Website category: book
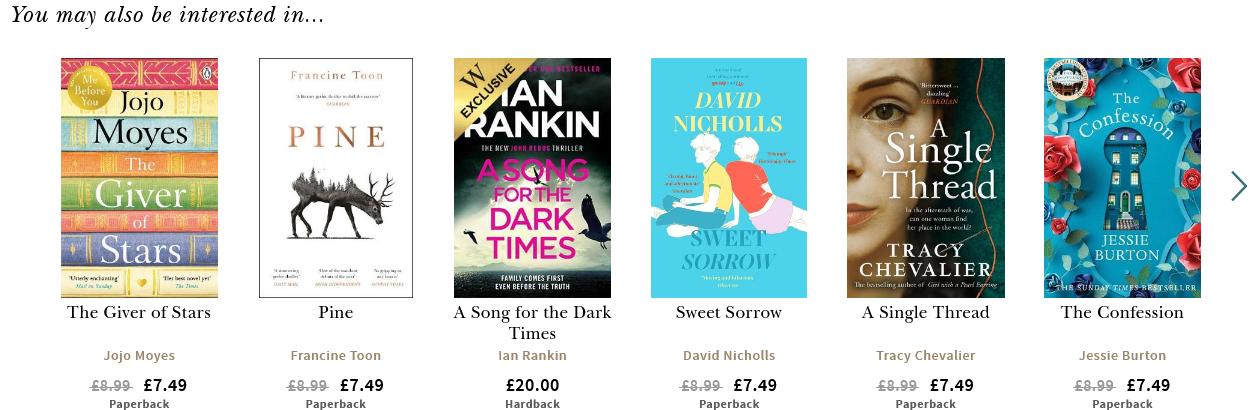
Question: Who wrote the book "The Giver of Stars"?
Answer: Jojo Moyes

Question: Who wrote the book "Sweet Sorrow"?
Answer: David Nicholls

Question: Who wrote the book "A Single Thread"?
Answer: Tracy Chevalier

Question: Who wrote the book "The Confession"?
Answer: Jessie Burton

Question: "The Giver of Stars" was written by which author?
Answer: Jojo Moyes

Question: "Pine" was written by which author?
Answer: Francine Toon

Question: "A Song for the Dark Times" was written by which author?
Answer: Ian Rankin

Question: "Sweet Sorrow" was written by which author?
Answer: David Nicholls

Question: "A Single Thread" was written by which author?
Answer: Tracy Chevalier

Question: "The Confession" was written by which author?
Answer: Jessie Burton

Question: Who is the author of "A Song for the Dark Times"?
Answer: Ian Rankin

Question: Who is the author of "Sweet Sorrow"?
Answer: David Nicholls

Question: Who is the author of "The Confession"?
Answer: Jessie Burton

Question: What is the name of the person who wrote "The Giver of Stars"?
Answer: Jojo Moyes

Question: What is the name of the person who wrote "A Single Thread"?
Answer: Tracy Chevalier

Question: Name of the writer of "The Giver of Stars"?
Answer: Jojo Moyes

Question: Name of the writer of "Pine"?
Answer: Francine Toon

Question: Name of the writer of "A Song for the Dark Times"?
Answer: Ian Rankin

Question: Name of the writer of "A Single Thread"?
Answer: Tracy Chevalier

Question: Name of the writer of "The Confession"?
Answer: Jessie Burton

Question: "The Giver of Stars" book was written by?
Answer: Jojo Moyes

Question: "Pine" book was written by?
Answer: Francine Toon

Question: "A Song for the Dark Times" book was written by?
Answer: Ian Rankin

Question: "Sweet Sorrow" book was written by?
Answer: David Nicholls

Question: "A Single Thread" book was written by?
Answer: Tracy Chevalier

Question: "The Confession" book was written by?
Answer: Jessie Burton

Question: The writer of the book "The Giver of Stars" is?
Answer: Jojo Moyes

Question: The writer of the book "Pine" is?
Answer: Francine Toon

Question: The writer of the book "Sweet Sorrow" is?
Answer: David Nicholls

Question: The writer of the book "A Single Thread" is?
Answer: Tracy Chevalier

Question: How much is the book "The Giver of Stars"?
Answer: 7.49

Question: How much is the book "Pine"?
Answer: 7.49

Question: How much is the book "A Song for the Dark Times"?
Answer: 20.00

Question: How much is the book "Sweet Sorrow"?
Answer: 7.49

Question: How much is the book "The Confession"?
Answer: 7.49

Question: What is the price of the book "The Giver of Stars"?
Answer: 7.49

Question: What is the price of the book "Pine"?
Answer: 7.49

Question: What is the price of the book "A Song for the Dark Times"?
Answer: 20.00

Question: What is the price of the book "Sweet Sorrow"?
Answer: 7.49

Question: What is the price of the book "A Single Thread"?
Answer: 7.49

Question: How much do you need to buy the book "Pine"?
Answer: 7.49

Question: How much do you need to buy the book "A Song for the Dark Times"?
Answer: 20.00

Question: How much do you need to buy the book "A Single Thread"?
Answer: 7.49

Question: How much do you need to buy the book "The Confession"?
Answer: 7.49

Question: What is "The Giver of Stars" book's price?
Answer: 7.49

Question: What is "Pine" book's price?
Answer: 7.49

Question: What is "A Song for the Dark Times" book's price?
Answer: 20.00

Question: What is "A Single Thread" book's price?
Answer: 7.49

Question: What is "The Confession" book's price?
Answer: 7.49

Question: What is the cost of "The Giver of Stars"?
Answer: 7.49

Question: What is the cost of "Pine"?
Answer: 7.49

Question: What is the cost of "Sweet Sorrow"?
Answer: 7.49

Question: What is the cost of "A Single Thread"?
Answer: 7.49

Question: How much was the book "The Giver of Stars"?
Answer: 7.49

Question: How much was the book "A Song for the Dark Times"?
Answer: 20.00

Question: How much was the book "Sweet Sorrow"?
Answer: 7.49

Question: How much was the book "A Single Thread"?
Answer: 7.49

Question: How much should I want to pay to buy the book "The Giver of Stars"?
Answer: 7.49

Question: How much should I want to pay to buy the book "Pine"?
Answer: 7.49

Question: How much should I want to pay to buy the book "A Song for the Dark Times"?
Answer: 20.00

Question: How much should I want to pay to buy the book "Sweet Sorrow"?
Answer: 7.49

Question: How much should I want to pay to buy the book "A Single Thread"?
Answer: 7.49

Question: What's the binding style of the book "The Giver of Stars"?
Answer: Paperback

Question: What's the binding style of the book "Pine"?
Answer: Paperback